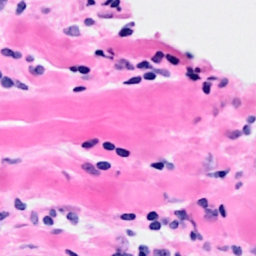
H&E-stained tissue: Breast